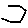
Label: hexagon